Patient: sex F, age 67
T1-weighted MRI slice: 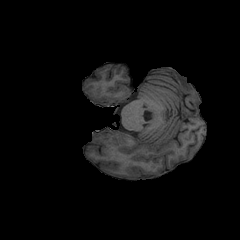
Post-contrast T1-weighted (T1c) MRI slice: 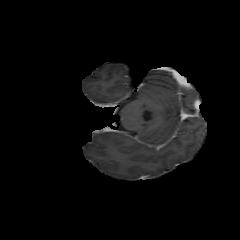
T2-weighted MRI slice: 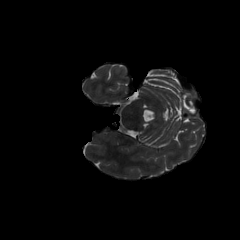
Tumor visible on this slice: no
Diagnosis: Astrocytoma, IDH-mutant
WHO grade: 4